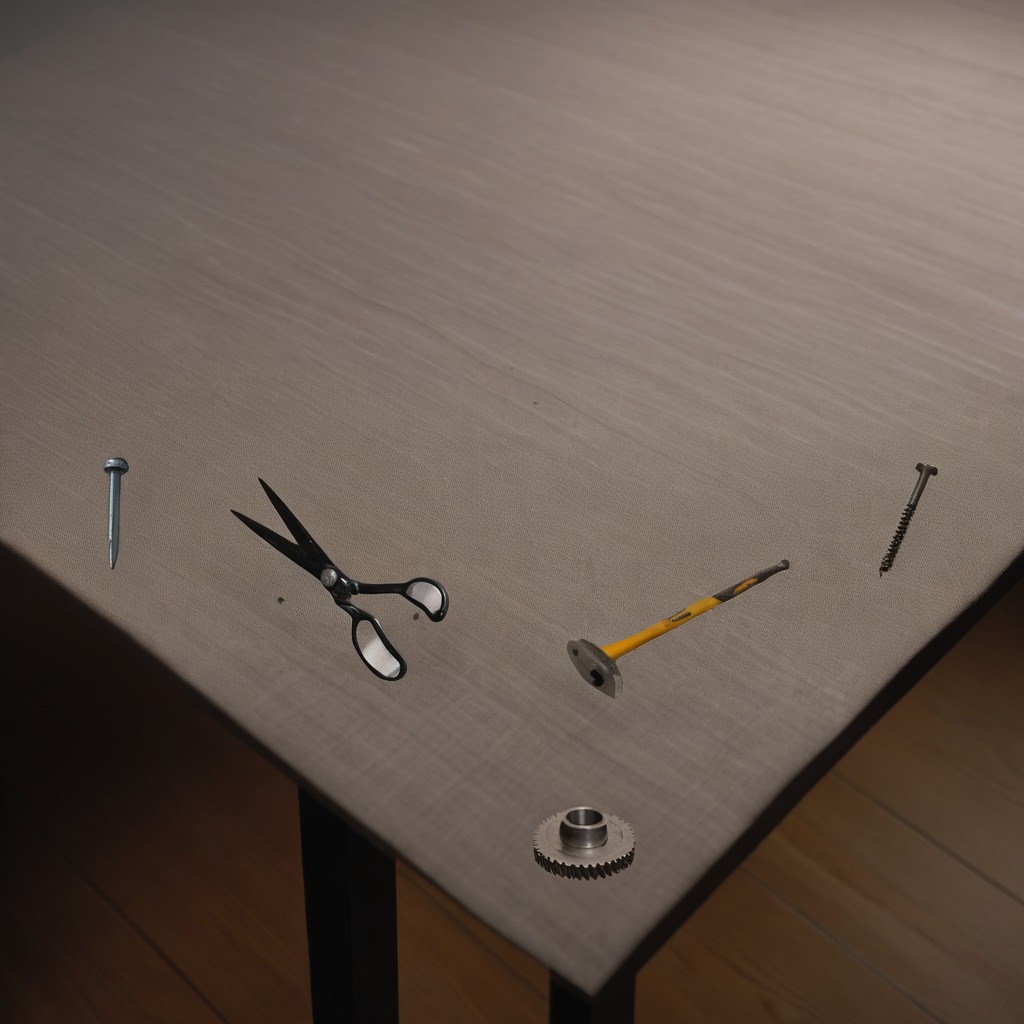
A steel gear with teeth, a metal machine screw, an iron nail, a hammer, and a pair of scissors are lying on the wooden table.